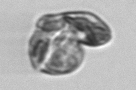
Label: Karenia